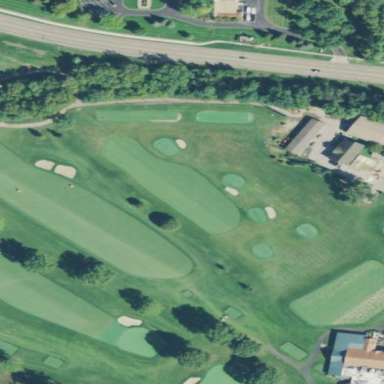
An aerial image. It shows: Golf fairway surrounded by grass.